【题型】解答题　【知识点】函数　【难度】hard
如图，在平面直角坐标系 \( xOy \) 中，直线 \( y = \frac{1}{2}x - 3 \) 分别交 \( x \) 轴、\( y \) 轴于 \( A \)、\( B \) 两点，一次函数 \( y = kx + b \) 的图像经过点 \( B \) 和点 \( C(4,1) \)，与 \( x \) 轴交于点 \( D \)。

\begin{center}
\end{center}

(1) 求一次函数 \( y = kx + b \) 的解析式及点 \( D \) 的坐标；

(2) 求证：\( \angle OAB = \angle CAD \)；

(3) 如果点 \( P \) 在射线 \( AB \) 上，且 \( \triangle ADP \) 与 \( \triangle ADC \) 相似，求点 \( P \) 的坐标。
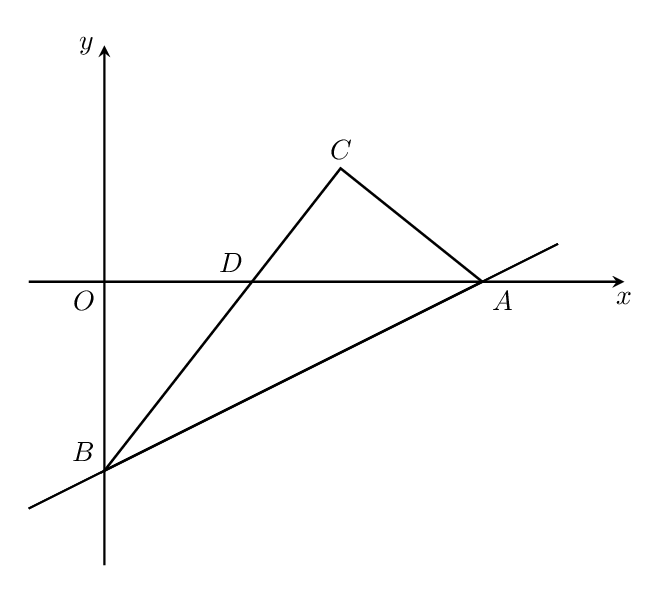
【解答】

【答案】(1) \( y = x - 3 \)，\( D(3,0) \)

(2) 见解析

(3) \( (4,-1) \) 或 \( \left( \frac{12}{5}, -\frac{9}{5} \right) \)

【分析】
(1) 先求出点 \( B \) 的坐标，再利用待定系数法即可求出一次函数 \( y = kx + b \) 的解析式；令一次函数 \( y = kx + b = 0 \)，即可求出点 \( D \) 的坐标；

(2) 过点 \( C \) 作 \( x \) 轴的垂线，垂足为点 \( G \)，再求出点 \( A \) 的坐标，求出 \( AG \)、\( CG \)、\( OA \)、\( OB \)，利用 \( \angle OAB \)、\( \angle CAD \) 的正切值相等即可证明结论；

(3) 分 \( \triangle ADP \sim \triangle ADC \) 和 \( \triangle ADP \sim \triangle ACD \)，两种情况讨论即可。

【详解】
(1) 解：\(\because\) 直线 \( y = \frac{1}{2}x - 3 \) 交 \( y \) 轴于 \( B \) 点，

令 \( y = \frac{1}{2}x - 3 \) 中，\( x = 0 \)，则 \( y = -3 \)，

\(\therefore B(0,-3)\)。

\(\because\) 一次函数 \( y = kx + b \) 的图像经过点 \( B \) 和点 \( C(4,1) \)，则
\[
\begin{cases}
-3 = b \\
1 = 4k + b
\end{cases}
\]
解得：\(\begin{cases} k = 1 \\ b = -3 \end{cases}\)，

\(\therefore\) 一次函数 \( y = kx + b \) 的解析式为：\( y = x - 3 \)；

\(\because\) 一次函数 \( y = kx + b \) 的图像与 \( x \) 轴交于点 \( D \)，

\(\therefore\) 当 \( y = 0 \) 时，则 \( x - 3 = 0 \)，

\(\therefore x = 3 \)，

\(\therefore\) 点 \( D \) 则坐标为 \( (3,0) \)；

(2) 证明：过点 \( C \) 作 \( x \) 轴的垂线，垂足为点 \( G \)，

\begin{center}

\end{center}

\(\because\) 点 \( C(4,1) \)，

\(\therefore G(4,0) \)，

\(\therefore CG = 1 \)，

\(\because\) 直线 \( y = \frac{1}{2}x - 3 \) 交 \( x \) 轴于 \( A \) 点，

令 \( y = \frac{1}{2}x - 3 = 0 \)，则 \( x = 6 \) 中，

\(\therefore A(6,0) \)，

\(\therefore AG = 2 \)，\( OA = 6 \)，

\(\because B(0,-3) \)，

\(\therefore OB = 3 \)，

\(\therefore \tan \angle OAB = \frac{OB}{OA} = \frac{3}{6} = \frac{1}{2} \)，\( \tan \angle CAD = \frac{CG}{AG} = \frac{1}{2} \)，

\(\therefore \angle OAB = \angle CAD \)；

(3) 解：由 (2) 知：\( \angle OAB = \angle CAD \)，

如图，当点 \( P \) 与点 \( C \) 关于 \( x \) 轴对称时，\( \triangle ADP \cong \triangle ADC \)，即 \( \triangle ADP \sim \triangle ADC \) 且相似比为 1，

\begin{center}

\end{center}

此时，\( P(4,-1) \)；

如图，当 \( \triangle ADP \sim \triangle ACD \) 时，过点 \( P \) 作 \( x \) 轴的垂线，垂足为 \( H \)，

\begin{center}

\end{center}

当点 \( P \) 在 \( x \) 轴上时，\( \angle CAP = \angle C + \angle ABC > \angle C \)，

\(\therefore \angle DAP = \angle DAC + \angle CAP > \angle C \)，

\(\therefore\) 不存在这种情况；

\(\therefore\) 点 \( P \) 在 \( x \) 轴下方，

\(\because \angle OAB = \angle CAD \)，

\(\therefore \angle DAP = \angle ACD \)，

\(\because \triangle ADP \sim \triangle ACD \)，

\(\therefore \frac{AD}{AC} = \frac{AP}{AD} \)，

\(\because A(6,0)\)，\( D(3,0)\)，\( C(4,1) \)，

\(\therefore AD = 3 \)，\( AC = \sqrt{(6-4)^2 + (0-1)^2} = \sqrt{5} \)，

\(\therefore \frac{3}{\sqrt{5}} = \frac{AP}{3} \)，

\(\therefore AP = \frac{9\sqrt{5}}{5} \)，

设 \( P\left(x, \frac{1}{2}x - 3\right) \)，

\(\therefore AP = \sqrt{(6-x)^2 + \left(0 - \frac{1}{2}x + 3\right)^2} = \frac{9\sqrt{5}}{5} \)，

\(\therefore (6-x)^2 + \left(3 - \frac{1}{2}x\right)^2 = \frac{81}{5} \)，

\(\therefore \frac{5}{4}(6-x)^2 = \frac{81}{5} \)，

\(\therefore (6-x)^2 = \frac{324}{25} \)，

\(\therefore 6-x = \pm \frac{18}{5} \)，

\(\therefore x = \frac{12}{5} \) 或 \( x = \frac{48}{5} \)（舍去），

\(\therefore P\left( \frac{12}{5}, -\frac{9}{5} \right) \)，

综上所述，点 \( P \) 的坐标为 \( (4,-1) \) 或 \( \left( \frac{12}{5}, -\frac{9}{5} \right) \)。

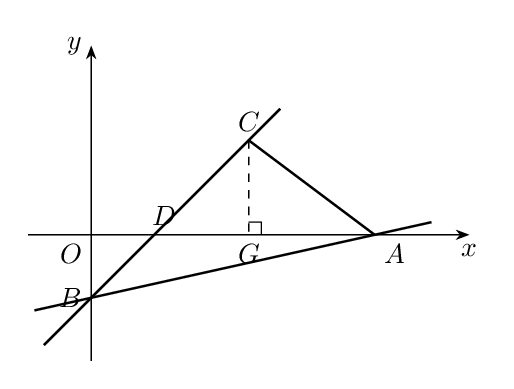
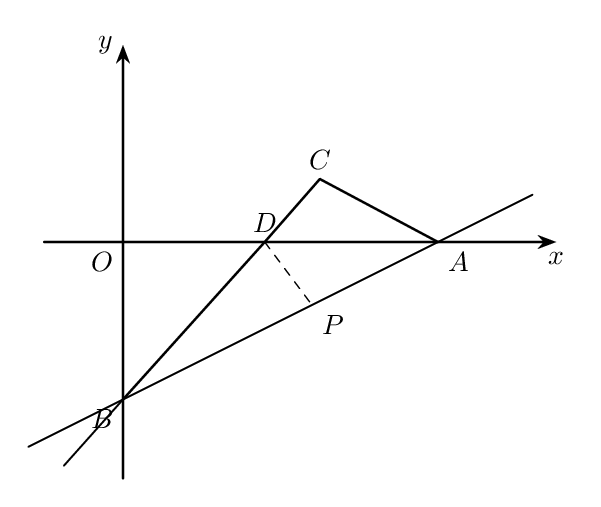
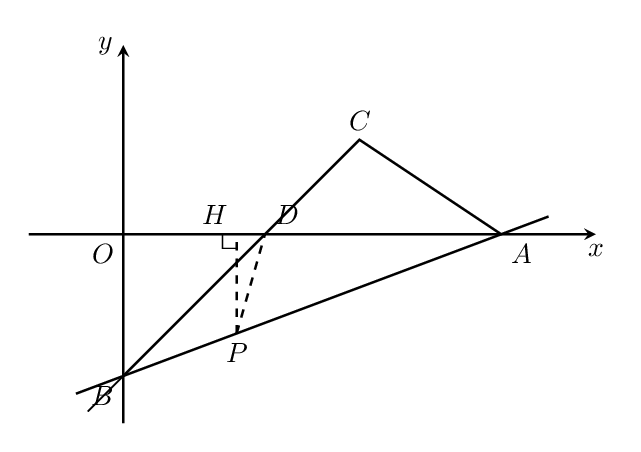